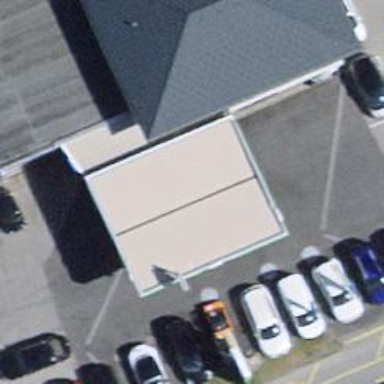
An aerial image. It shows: Fuel station.